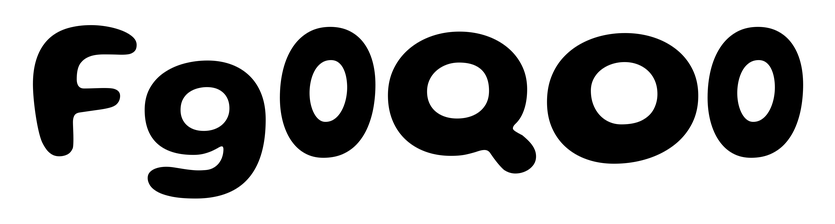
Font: Gluten_SemiBold